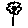
Label: flower